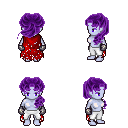
a pixel art fantasy rpg character, female body template, dark elf, purple skin, red tattered cape, white pants, purple princess hairstyle, metal gloves, four views (front, back, left, right), 2x2 character sprite sheet, small pixel art, hard edges, no anti-aliasing